Interaction volume radius: 5 \u00c5
Interaction volume height: 10 \u00c5
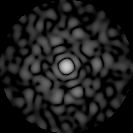
Disorder parameter: 0.8194